【题型】解答题　【知识点】平面几何　【难度】hard
已知：四边形 $ABCD$ 中，$AB = AD = DC$，$\angle B = \angle BCD$，$E$$F$ 分别为 $AB$、$AD$ 中点，$DE$、$CF$ 相交于点 $G$。

(1) 如图，如果 $AD < BC$，求证：$\angle EGC = \angle A$。

(2) 当 $\angle A = 120^\circ$，$FG = 1$ 时，求 $BC$ 的长；

(3) 当 $\triangle CGD$ 为直角三角形时，线段 $AD$ 与 $BC$ 之间有怎样的数量关系？并说明理由。
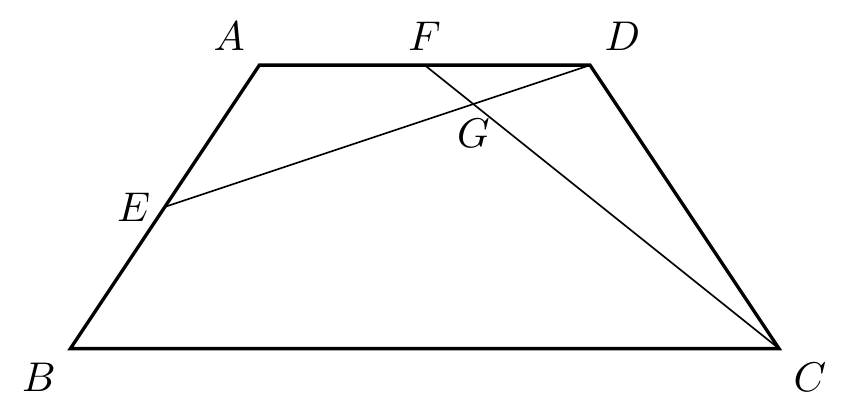
【解答】
（1）过 $D$ 作 $DH // AB$ 交 $BC$ 于 $H$，

$\therefore \angle ABH = \angle DHC$，

$\because \angle B = \angle BCD$，

$\therefore \angle ABH = \angle DHC = \angle BCD$，

$\therefore DH = DC$，

$\because AB = AD = DC$，

$\therefore DH = AB$，

 $\because DH // AB$，

$\therefore$ 四边形 $ABHD$ 为平行四边形，

$\therefore AD // BC$，

$\because AD < BC$，

$\therefore$ 四边形 $ABCD$ 为梯形，

$\because AB = DC$，

$\therefore$ 四边形 $ABCD$ 为等腰梯形，

$\therefore \angle A = \angle ADC$，
$E, F$ 分别为 $AB, AD$ 中点，

$\therefore AE = \frac{1}{2} AB$，$DF = \frac{1}{2} AD$，

$\therefore AE = DF$，
又$AD = DC$，

$\therefore \triangle AED \cong \triangle DFC$（SAS），

$\therefore \angle ADE = \angle DCF$，

$\therefore \angle EGC = \angle DCF + \angle GDC = \angle ADE + \angle GDC = \angle ADC$，

$\therefore \angle EGC = \angle A$。

（2）$\because \angle A = 120^\circ$，$AD // BC$，

$\therefore \angle ABC = 180^\circ - \angle A = 180^\circ - 120^\circ = 60^\circ = \angle DCB$，

$\therefore AB = DH = DC$，

$\therefore \triangle DCH$ 为正三角形，

$\therefore BC = BH + CH = AD + CD = 2AD = 2CD = 2AB$。

延长 $DE$、$CB$ 交于 $M$，设 $AF = FD = a$，

$\therefore BC = 2a$，

$\because E$ 为 $AB$ 的中点，$AD // BC$，

$\therefore AE = BE$，$\angle DAE = \angle MBE$，$\angle ADM = \angle BME$，

$\therefore \triangle AED \cong \triangle BEM$（AAS），

$\therefore AD = BM$，

$\therefore BM = AD = 2a$，

$\therefore CM = 4a + 2a = 6a$。

$\because AD // BC$，

$\therefore \triangle FDG \sim \triangle CMG$，

$\therefore \frac{DF}{MC} = \frac{FG}{CG} = \frac{a}{6a} = \frac{1}{6} = \frac{DG}{GM}$

$\therefore FG = 1$，

$\therefore GC = 6$，$GM = 6DG$，$DM = 7DG$，

$\therefore FC = 7 = DE = EM$，

$\therefore DM = 2 \times 7 = 14$，

又 $\because \angle ADE = \angle M = \angle DCF$，$\angle MDC = \angle GDC$，

$\therefore \triangle DCG \sim \triangle DMC$，

$\therefore \frac{DC}{DM} = \frac{DG}{DC}$

$\therefore DC^2 = DG \cdot DM$，

$\therefore (2a)^2 = \frac{1}{7} DM^2 = \frac{1}{7} \times 14^2 = 28$，

$\therefore a^2 = 7$，

$\therefore a = \sqrt{7}$（负值已舍），

$\therefore BC = 4a$，

$\therefore BC = 4\sqrt{7}$；

（3）$\because DF = \frac{1}{2} CD$，

$\therefore DF < CD$，

$\therefore \angle DFC > \angle FCD$，

$\therefore \angle FCD \neq 90^\circ$，

$\therefore$ 仅两种分类：

设 $AD = AB = CD = BM = x$，$BC = y$，

$\because$ 四边形 $ABCD$ 为等腰梯形，

$\therefore CN = \frac{BC - AD}{2} = \frac{y - x}{2}$，

$\because \angle CDM = \angle CND = 90^\circ$，$\angle DCN = \angle DCM$，

$\therefore \triangle DCN \sim \triangle MCD$，

$\therefore \frac{DC}{MC} = \frac{CN}{DC}$

$\therefore CD^2 = CN \cdot MC$，

$\therefore x^2 = \frac{y - x}{2} (x + y)$，

$\therefore 2x^2 = y^2 - x^2$，

$\therefore y^2 = 3x^2$，

$\therefore x > 0$，$y > 0$，

$\therefore y = \sqrt{3}x$ 即 $AD = \frac{\sqrt{3}}{3} BC$；

\textcircled{2} $\angle DGC = 90^\circ$，则 $\angle EGC = 90^\circ = \angle A$，

$\therefore$ 四边形 $ABCD$ 为正方形，

$\therefore AD = BC$。

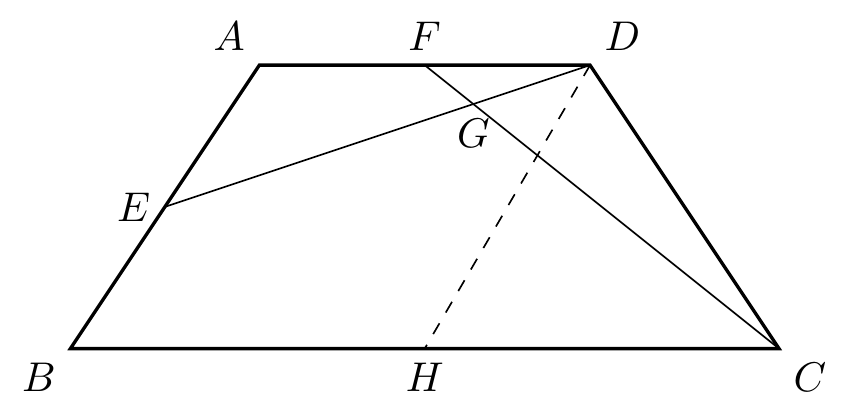
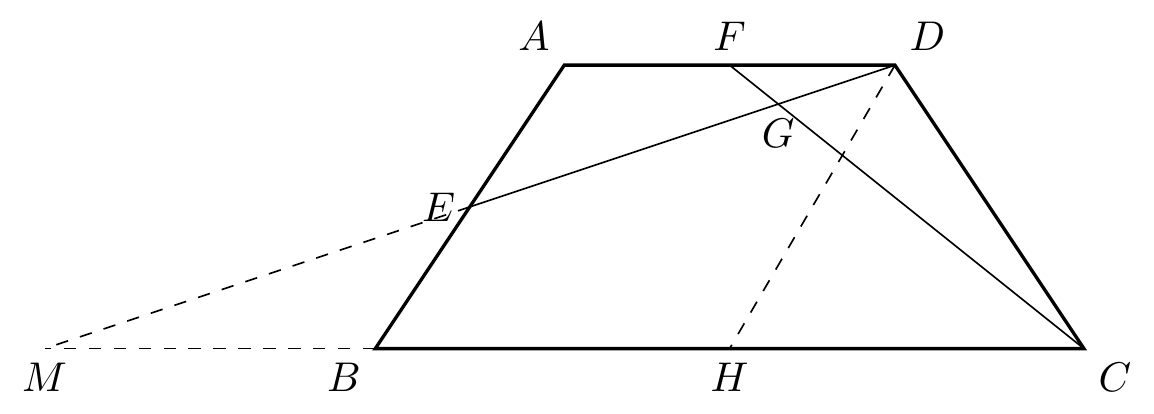
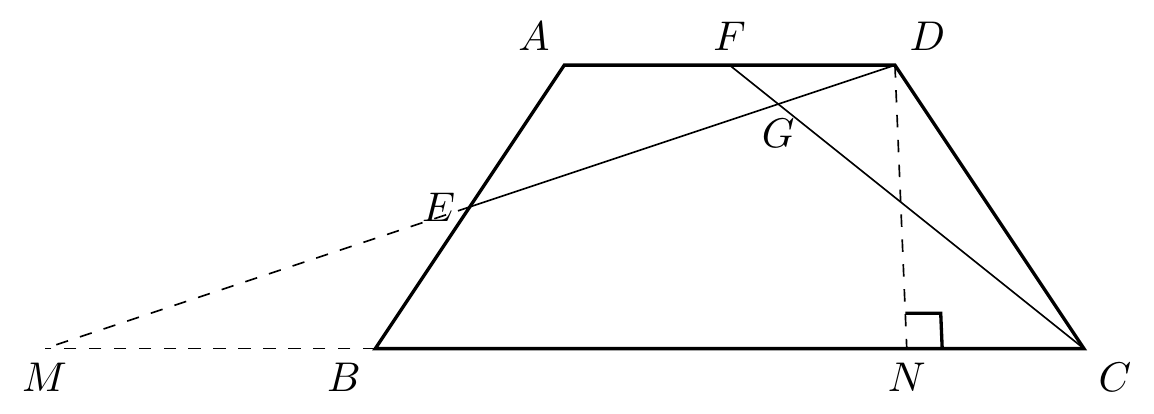
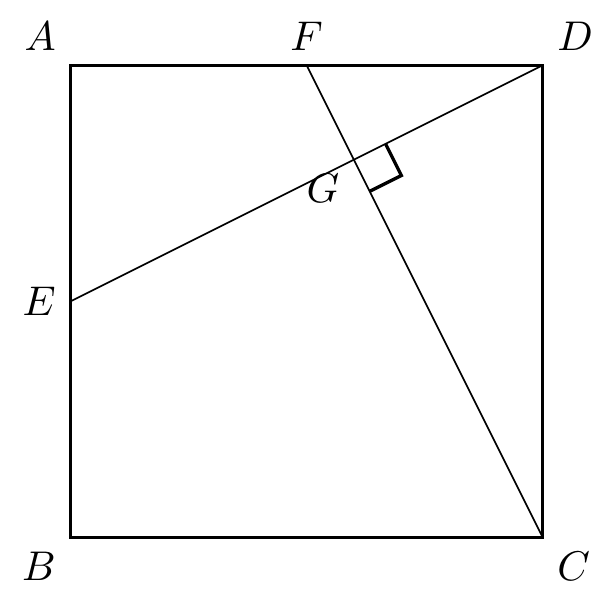